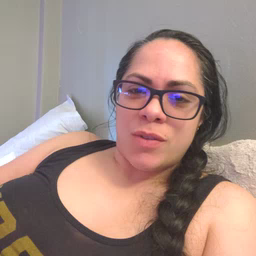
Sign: sleep